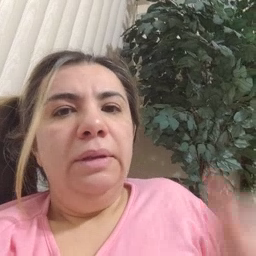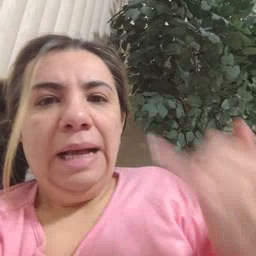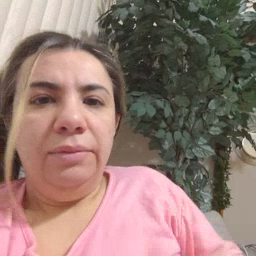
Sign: now